Field crop: maize
Growth stage: 1
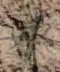
Species: salsola